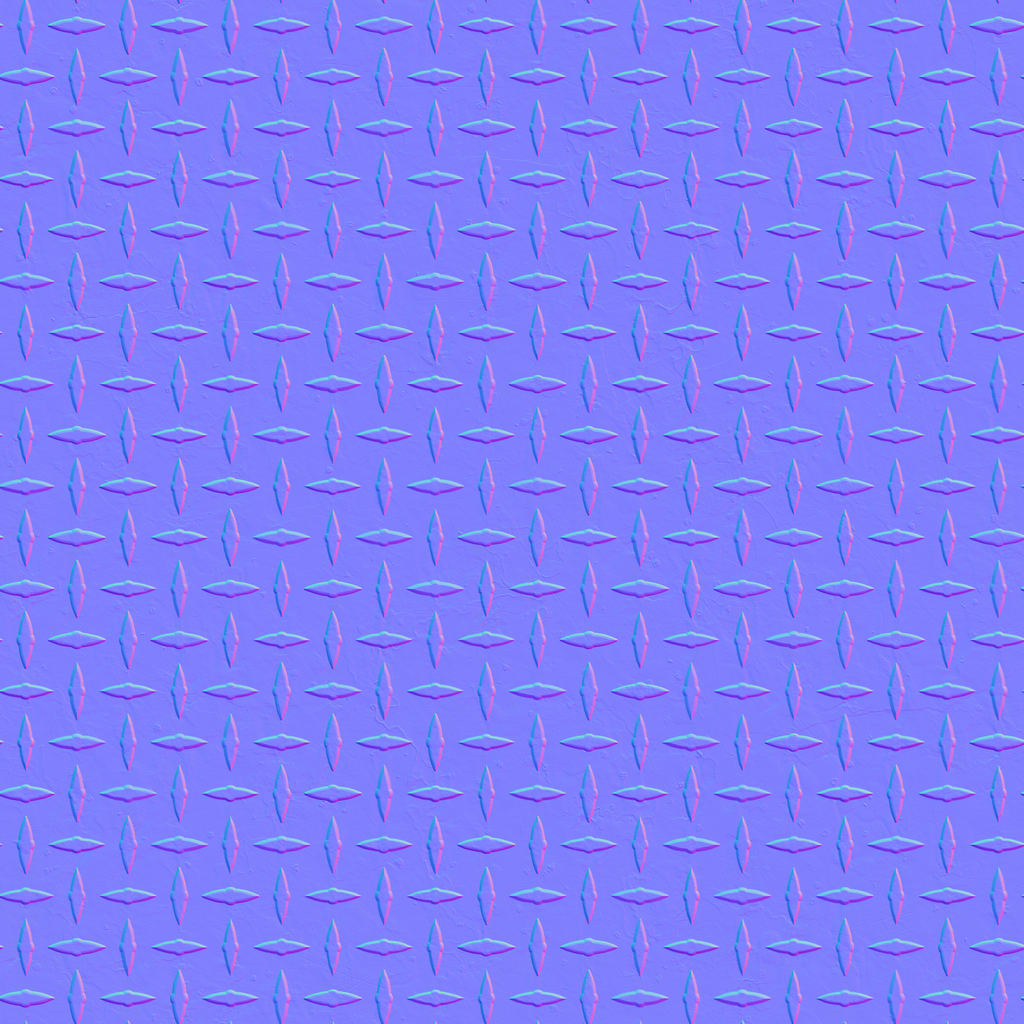
Texture map type: NormalGL